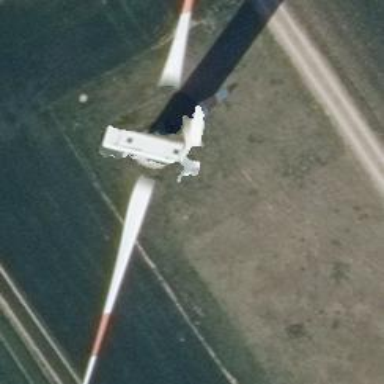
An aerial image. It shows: Wind power generator utilizing wind turbines.